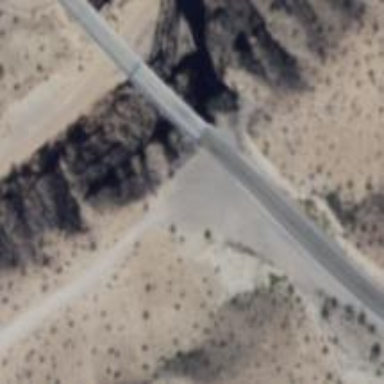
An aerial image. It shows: Secondary road with bridge.